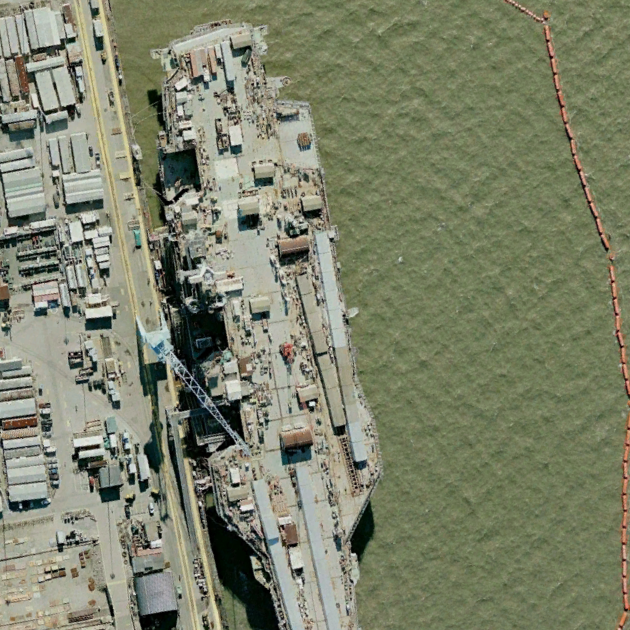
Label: aircraft_carrier